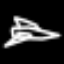
Label: airplane